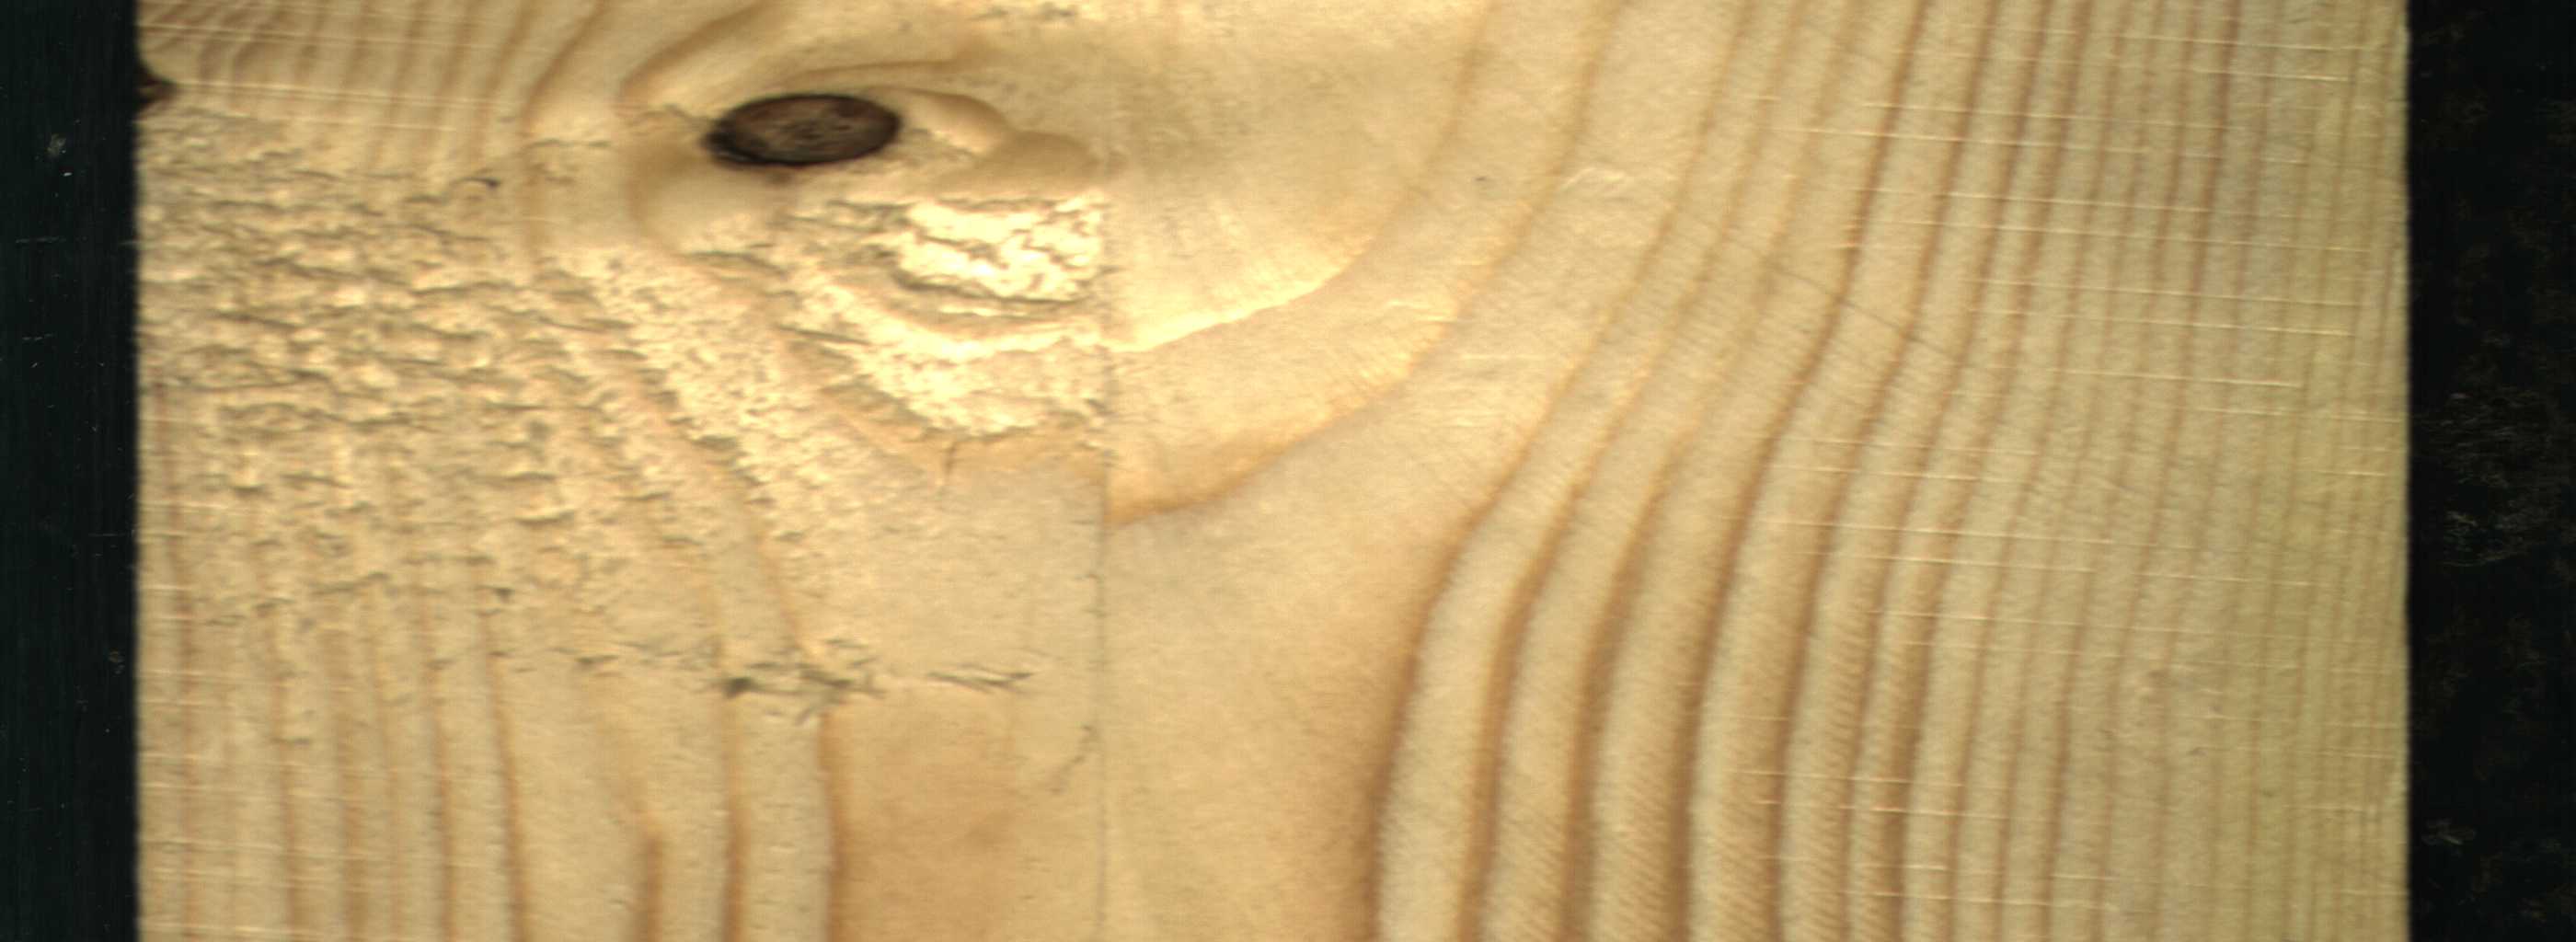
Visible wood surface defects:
Dead_Knot
Dead_Knot